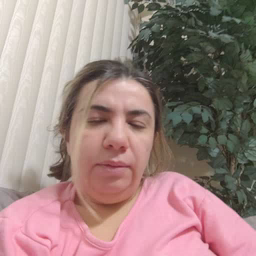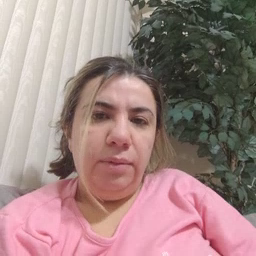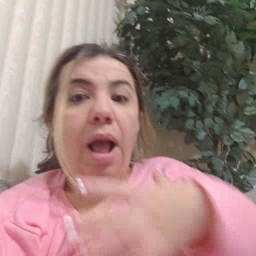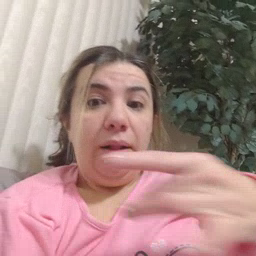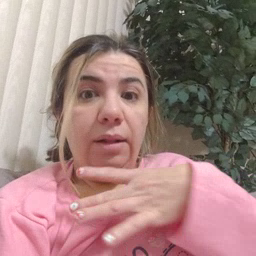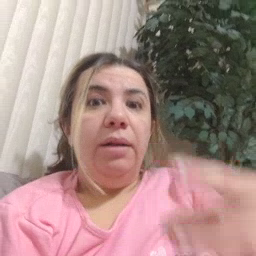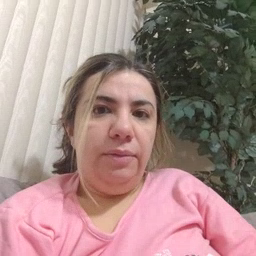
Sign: like